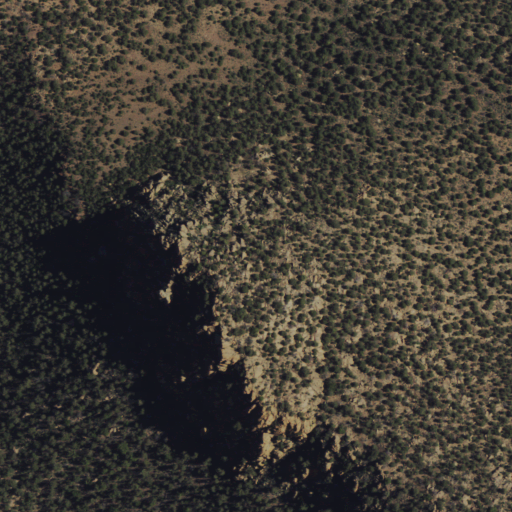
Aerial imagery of mountains in Nevada named Fortification Range containing only evergreen forest